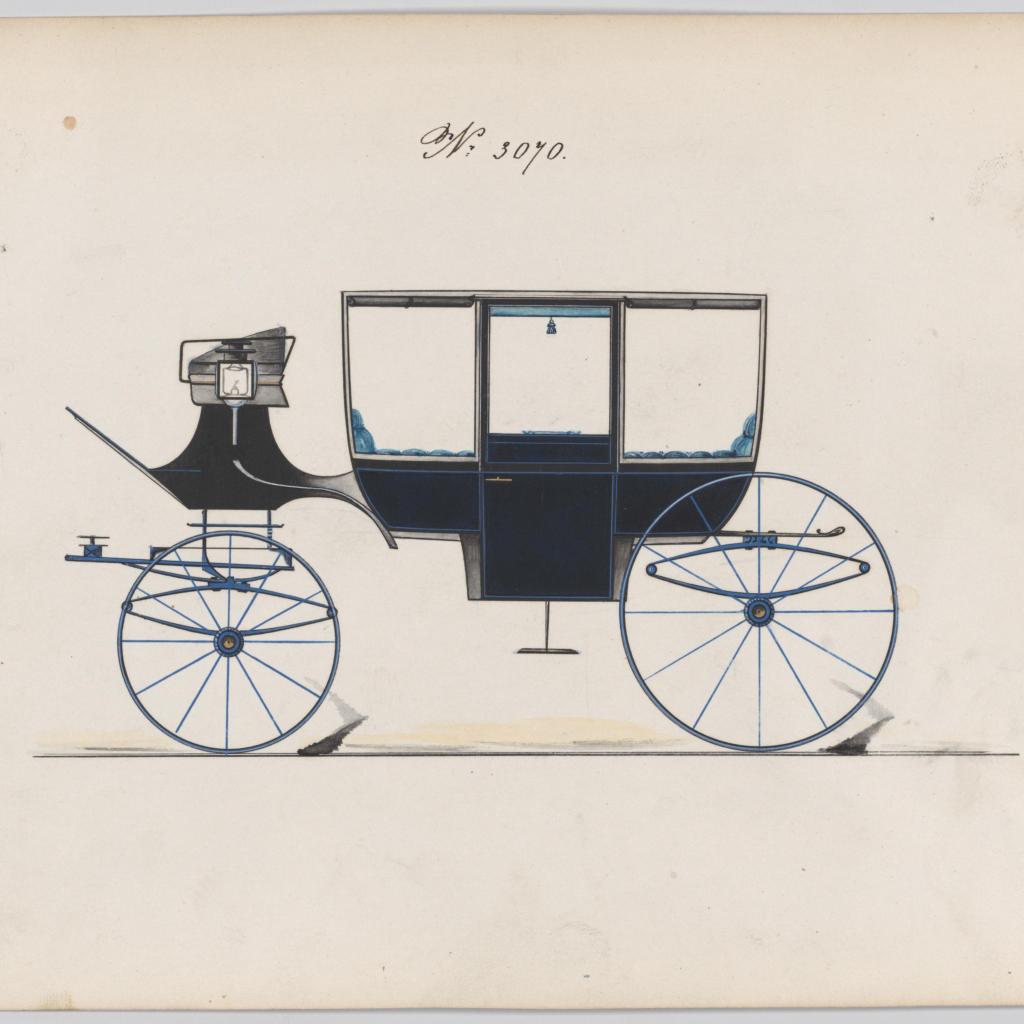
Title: Design for Curtain Quarter Coach, no. 3070
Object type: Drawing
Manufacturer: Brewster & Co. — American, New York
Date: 1874
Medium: Pen and black ink, watercolor and gouache
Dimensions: sheet: 7 1/16 x 9 3/8 in. (17.9 x 23.8 cm)
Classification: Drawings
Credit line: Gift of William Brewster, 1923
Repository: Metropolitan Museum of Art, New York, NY